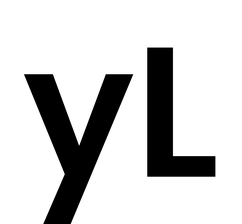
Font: Poppins-SemiBold